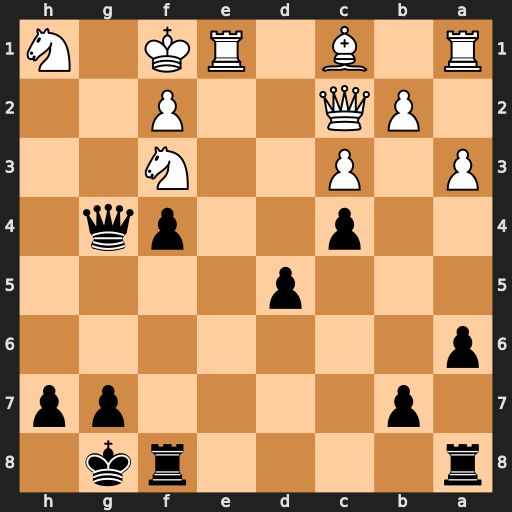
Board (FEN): r4rk1/1p4pp/p7/3p4/2p2pq1/P1P2N2/1PQ2P2/R1B1RK1N
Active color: b
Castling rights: -
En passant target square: -
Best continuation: Qxf3 Kg1 Qg4+ Ng3 f3 Re3 Qh3 Rxf3 Rxf3